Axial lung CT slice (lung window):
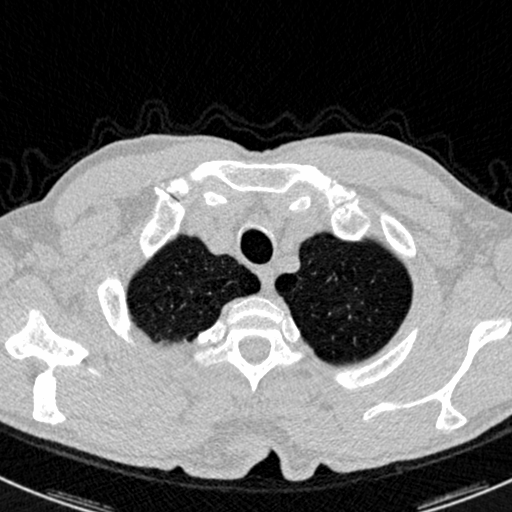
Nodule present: no